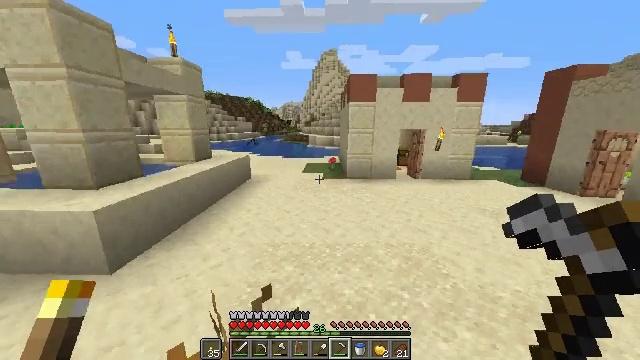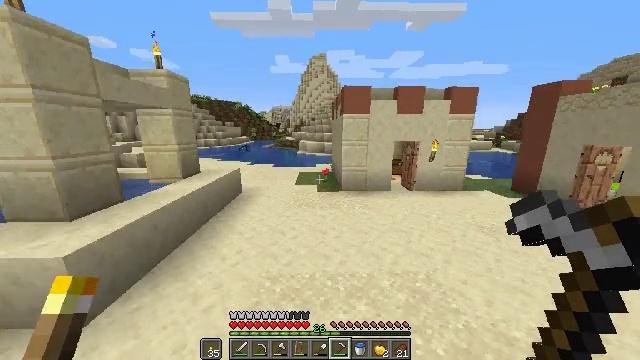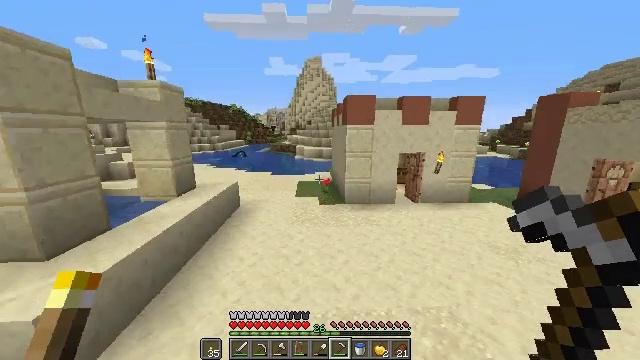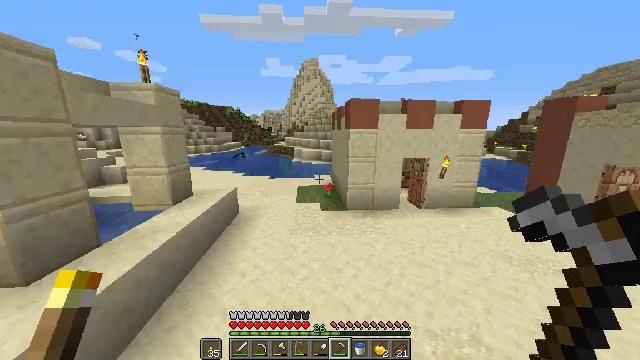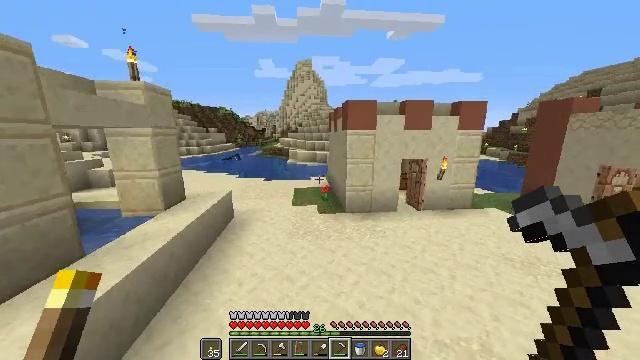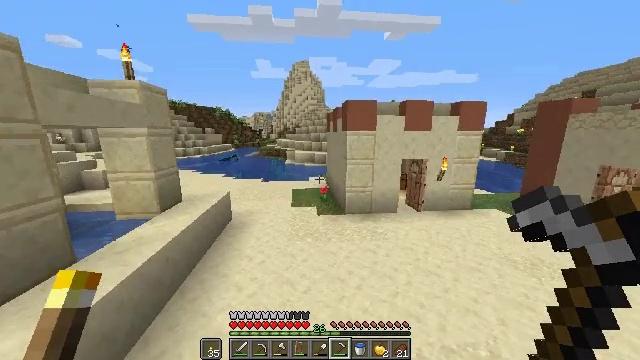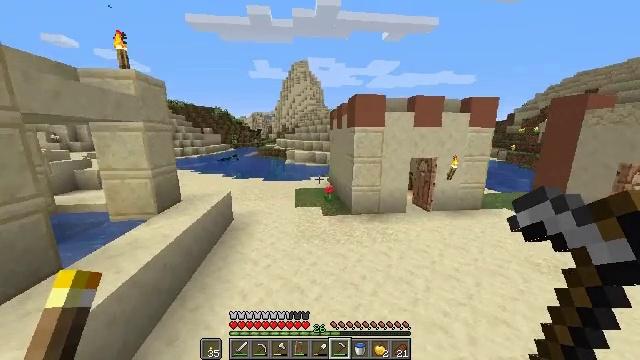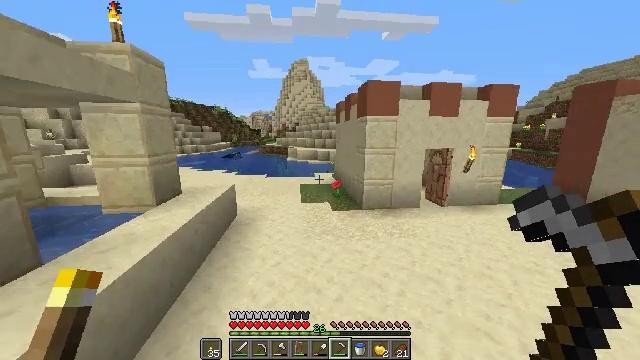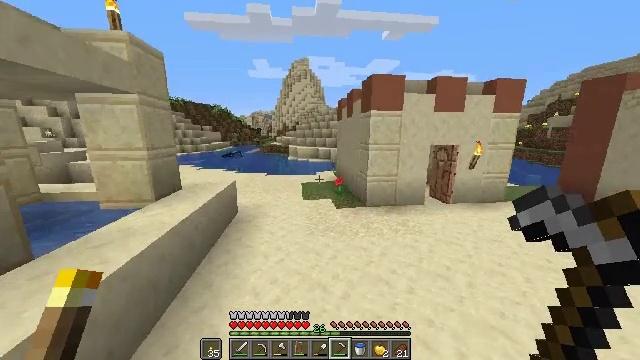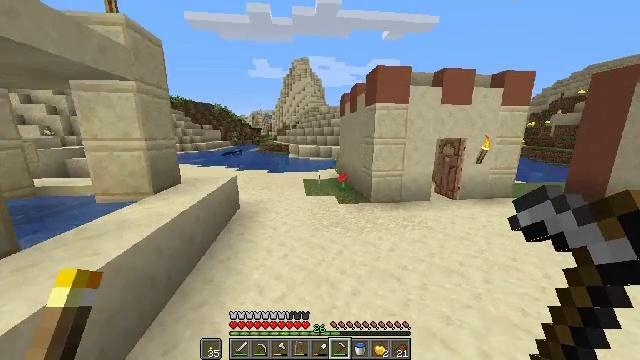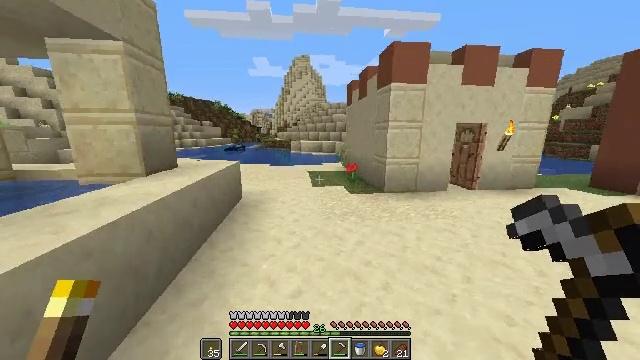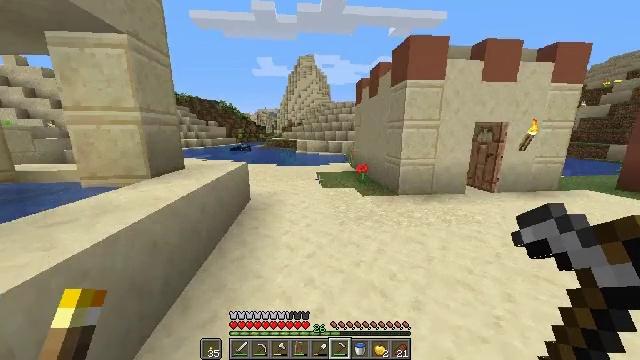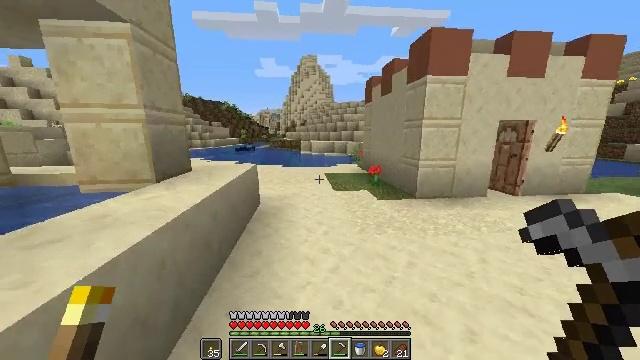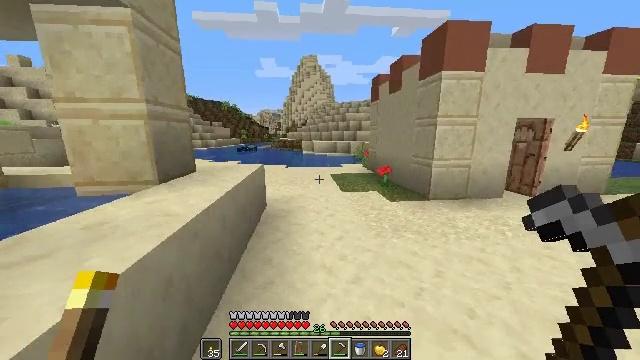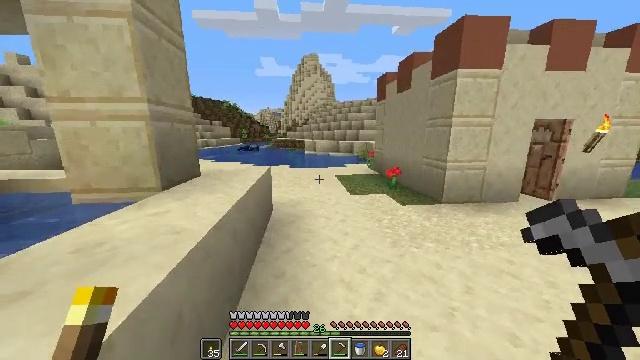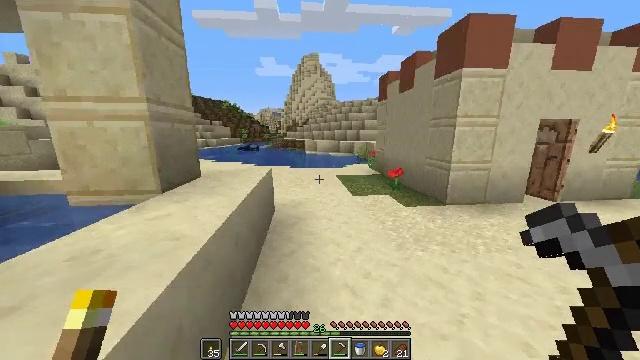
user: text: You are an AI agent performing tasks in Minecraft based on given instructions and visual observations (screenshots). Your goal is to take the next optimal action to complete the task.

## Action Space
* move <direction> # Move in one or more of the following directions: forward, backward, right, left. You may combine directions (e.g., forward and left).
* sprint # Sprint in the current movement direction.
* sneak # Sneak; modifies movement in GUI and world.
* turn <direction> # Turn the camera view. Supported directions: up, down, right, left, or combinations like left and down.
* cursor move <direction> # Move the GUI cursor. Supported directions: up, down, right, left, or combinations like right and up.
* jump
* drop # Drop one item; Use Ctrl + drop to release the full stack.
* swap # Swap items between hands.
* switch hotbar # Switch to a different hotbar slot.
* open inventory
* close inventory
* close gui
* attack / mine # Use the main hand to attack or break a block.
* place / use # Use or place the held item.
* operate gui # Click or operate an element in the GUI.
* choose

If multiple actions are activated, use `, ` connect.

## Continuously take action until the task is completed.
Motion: motion action
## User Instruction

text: Get wheat from the farmland.
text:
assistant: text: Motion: move forward and move left, sprint, turn right, jump
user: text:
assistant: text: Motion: move forward and move left, sprint, turn right, jump
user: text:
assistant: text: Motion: move forward and move left, sprint, jump
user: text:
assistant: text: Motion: move forward and move left, sprint, turn right, jump
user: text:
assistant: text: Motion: move forward and move left, sprint, jump
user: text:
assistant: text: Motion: move forward and move left, sprint, jump
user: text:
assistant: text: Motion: move forward and move left, sprint, jump
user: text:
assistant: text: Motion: move forward, sprint
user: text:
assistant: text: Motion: move forward, sprint
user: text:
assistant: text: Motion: move forward, sprint
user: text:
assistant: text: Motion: move forward and move left, sprint, turn left
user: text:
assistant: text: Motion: move forward and move left, sprint
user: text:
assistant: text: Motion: move forward and move left, sprint
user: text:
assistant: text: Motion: move forward and move left, sprint
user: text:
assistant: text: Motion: move forward, sprint
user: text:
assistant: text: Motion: move forward, sprint, jump
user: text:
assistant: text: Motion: move forward and move left, sprint, jump
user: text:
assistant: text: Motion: move forward and move left, sprint, jump
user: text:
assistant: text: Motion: move forward and move left, sprint, jump
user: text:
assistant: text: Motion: move forward and move left, sprint, jump
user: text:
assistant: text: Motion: move forward and move left, sprint, jump
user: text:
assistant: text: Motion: move forward and move left, sprint
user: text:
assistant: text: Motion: move forward and move left, sprint
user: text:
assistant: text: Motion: move forward and move left, sprint, turn left
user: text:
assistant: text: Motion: move forward, sprint, turn left, jump
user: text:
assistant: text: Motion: move forward, sprint, turn left, jump
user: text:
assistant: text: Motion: move forward, sprint, turn left, jump
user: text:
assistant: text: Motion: move forward, sprint, turn left, jump
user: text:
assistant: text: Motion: move forward, sprint, jump
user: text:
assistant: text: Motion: move forward, sprint, jump